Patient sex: F
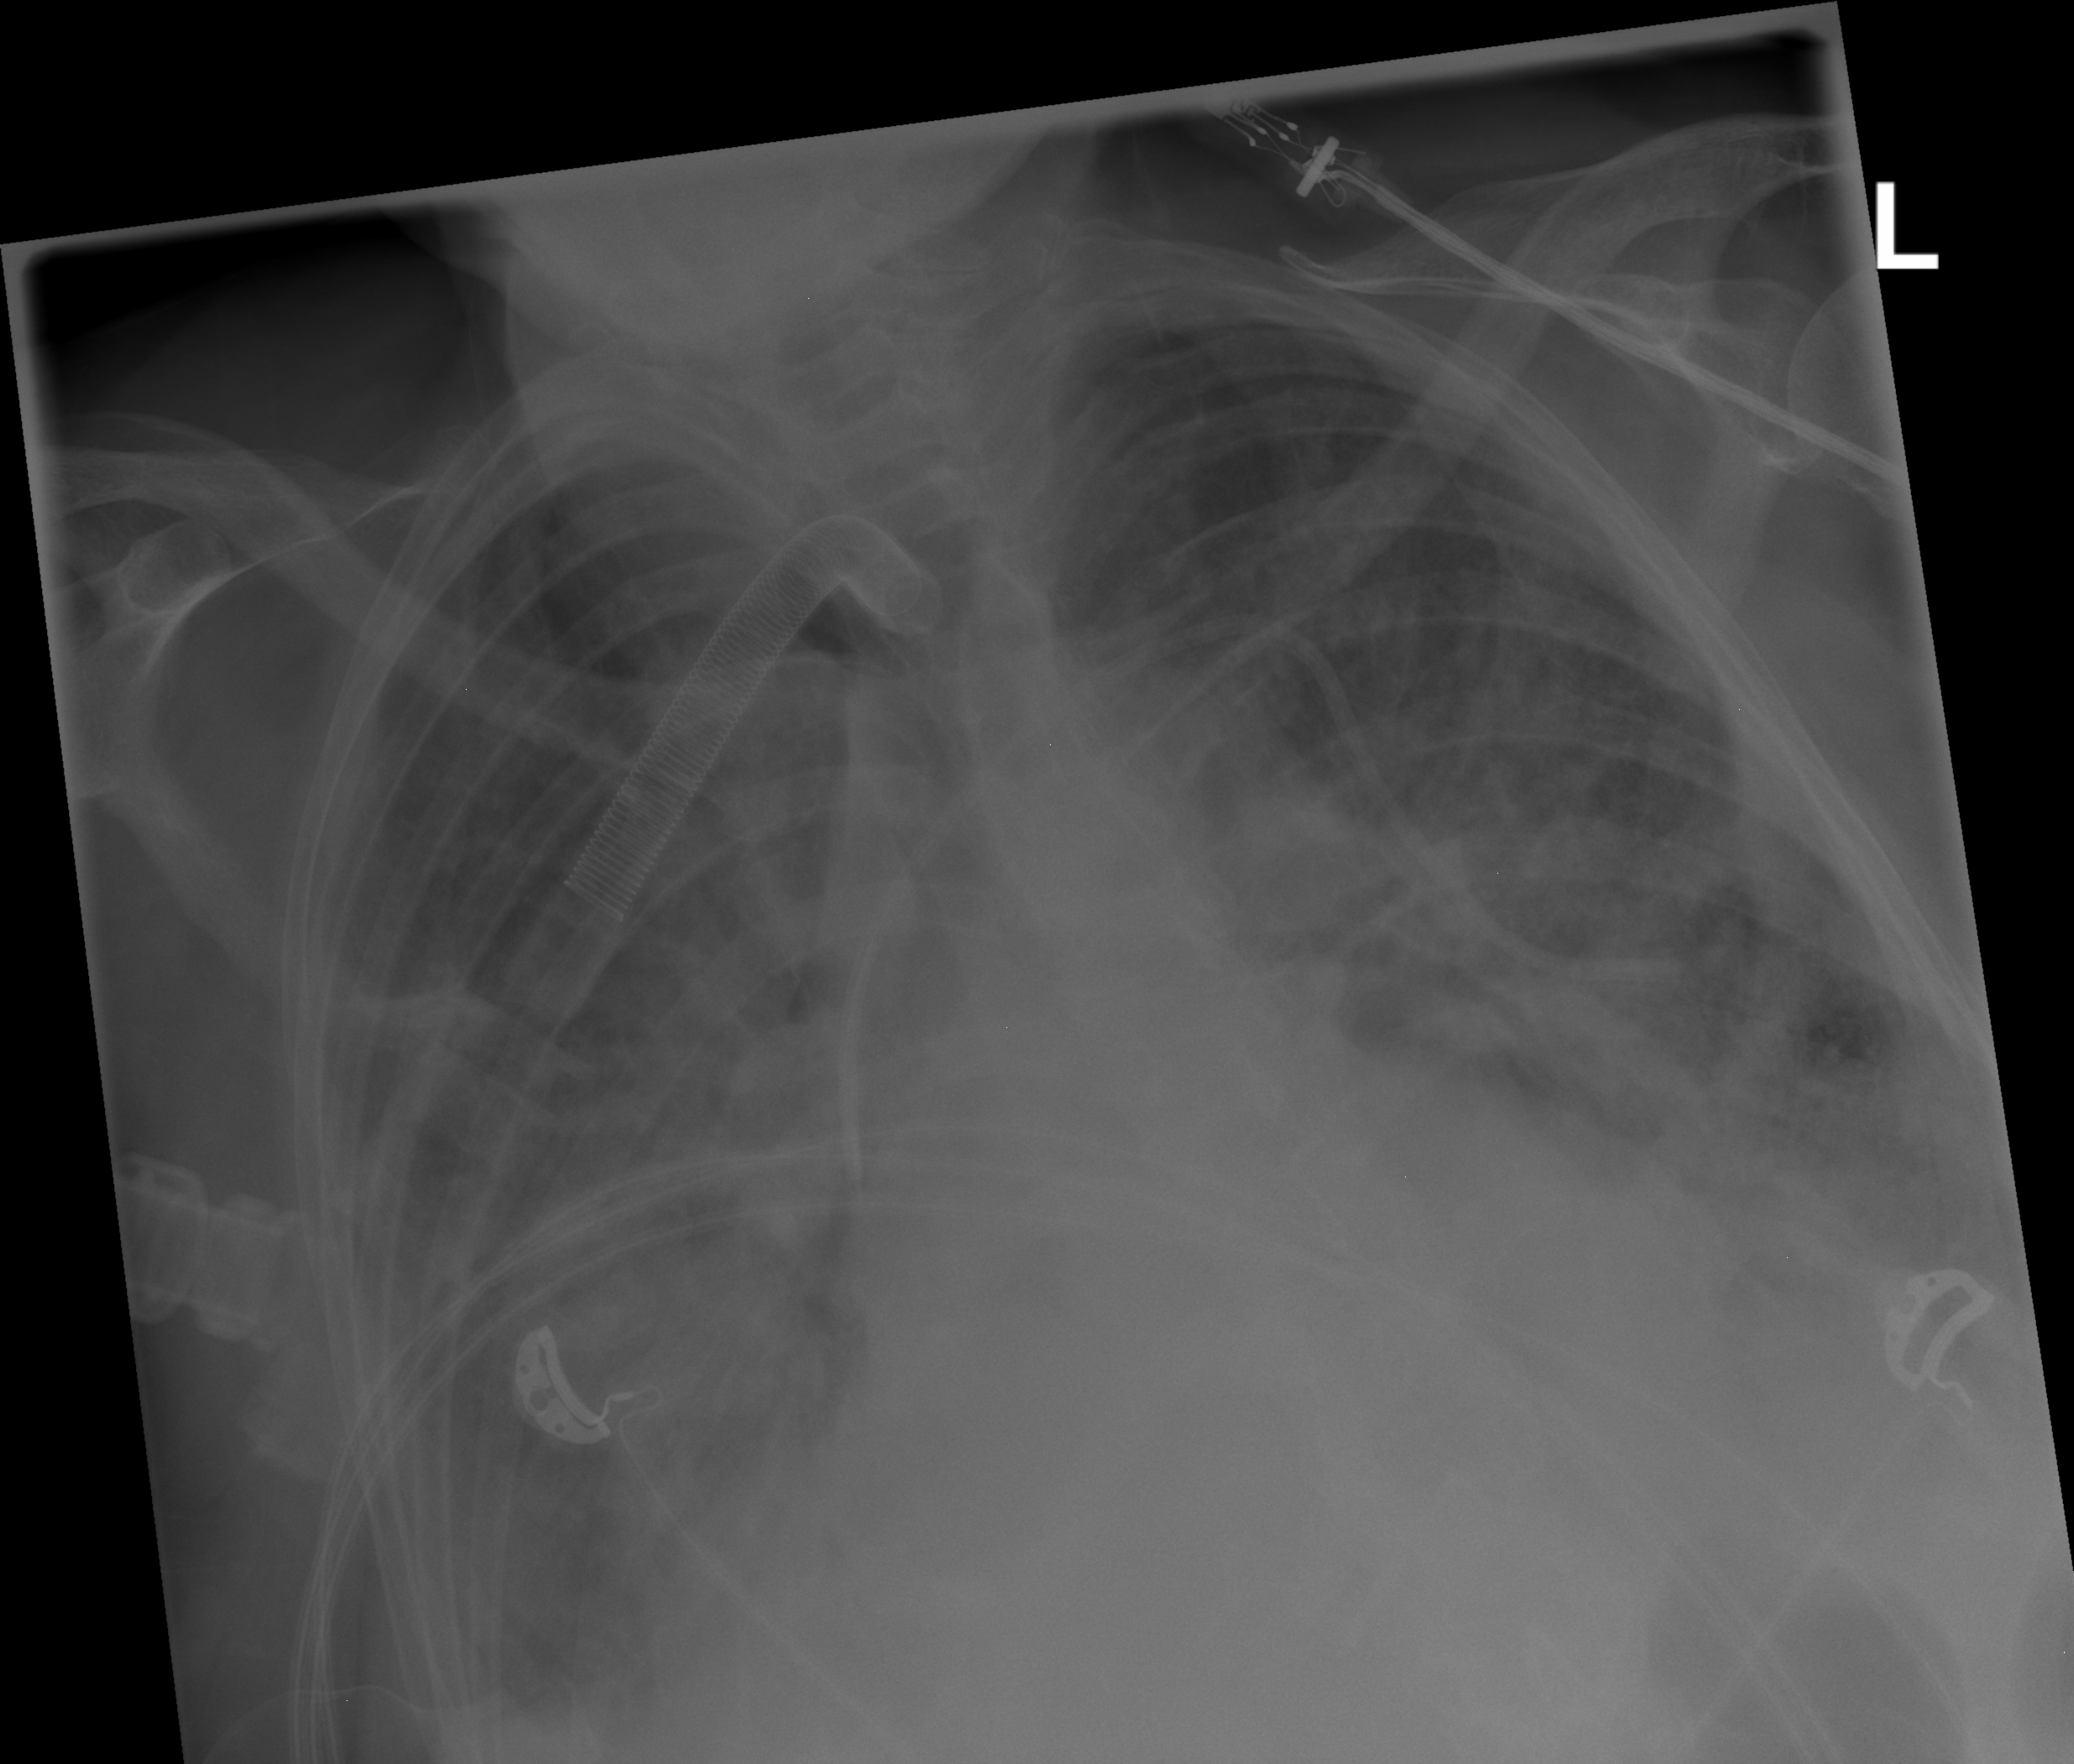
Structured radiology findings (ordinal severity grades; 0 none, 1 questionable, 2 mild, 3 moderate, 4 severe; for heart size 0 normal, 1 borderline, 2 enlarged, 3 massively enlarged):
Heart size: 2
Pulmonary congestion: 3
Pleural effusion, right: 2
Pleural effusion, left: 2
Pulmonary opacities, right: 3
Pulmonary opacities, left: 3
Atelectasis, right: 2
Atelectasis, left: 2